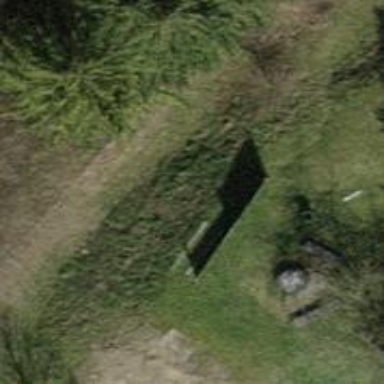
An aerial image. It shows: Bench for seating.